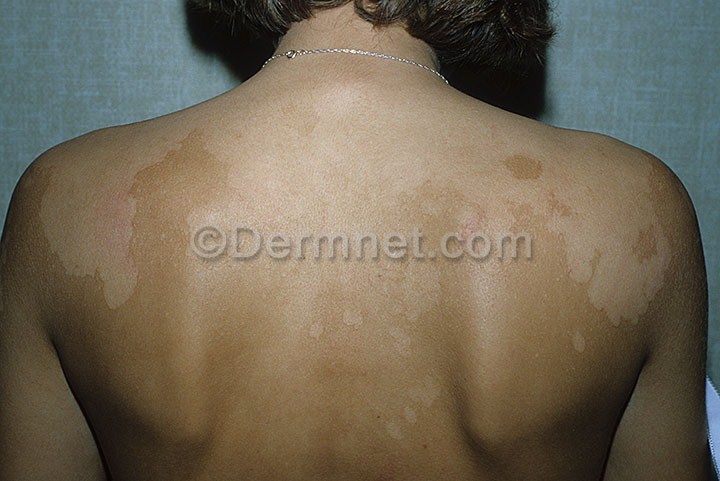
Disease: Tinea Ringworm Candidiasis and other Fungal Infections